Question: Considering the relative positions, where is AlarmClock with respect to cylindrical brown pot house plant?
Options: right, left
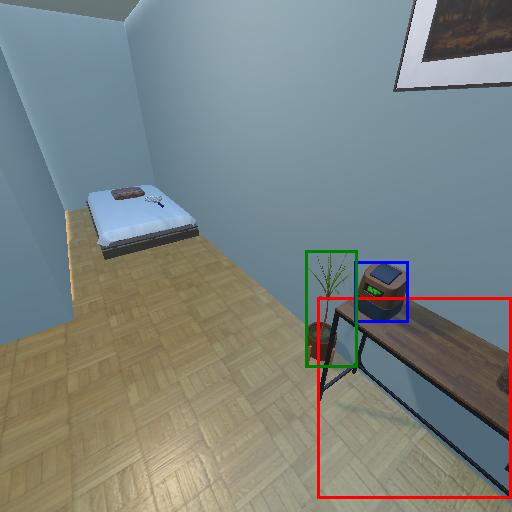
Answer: right